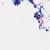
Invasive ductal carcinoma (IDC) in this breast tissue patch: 0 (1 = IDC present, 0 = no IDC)